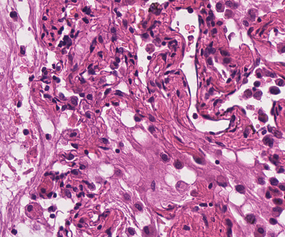
Tumor epithelial tissue: no
Tumor-associated stroma tissue: no
Normal tissue: yes